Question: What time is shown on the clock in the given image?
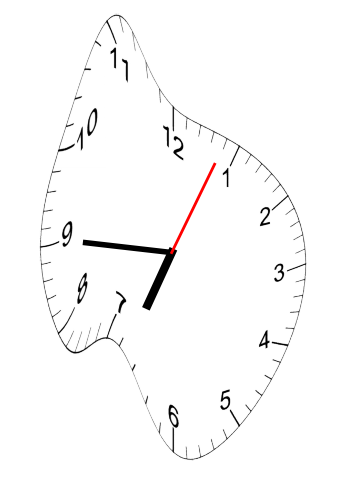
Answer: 06:45:04